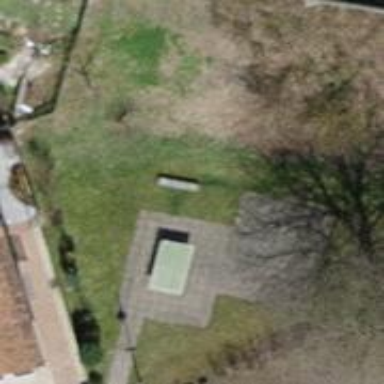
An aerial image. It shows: Bench for seating.